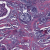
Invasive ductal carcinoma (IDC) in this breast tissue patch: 1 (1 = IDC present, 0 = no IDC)